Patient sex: F
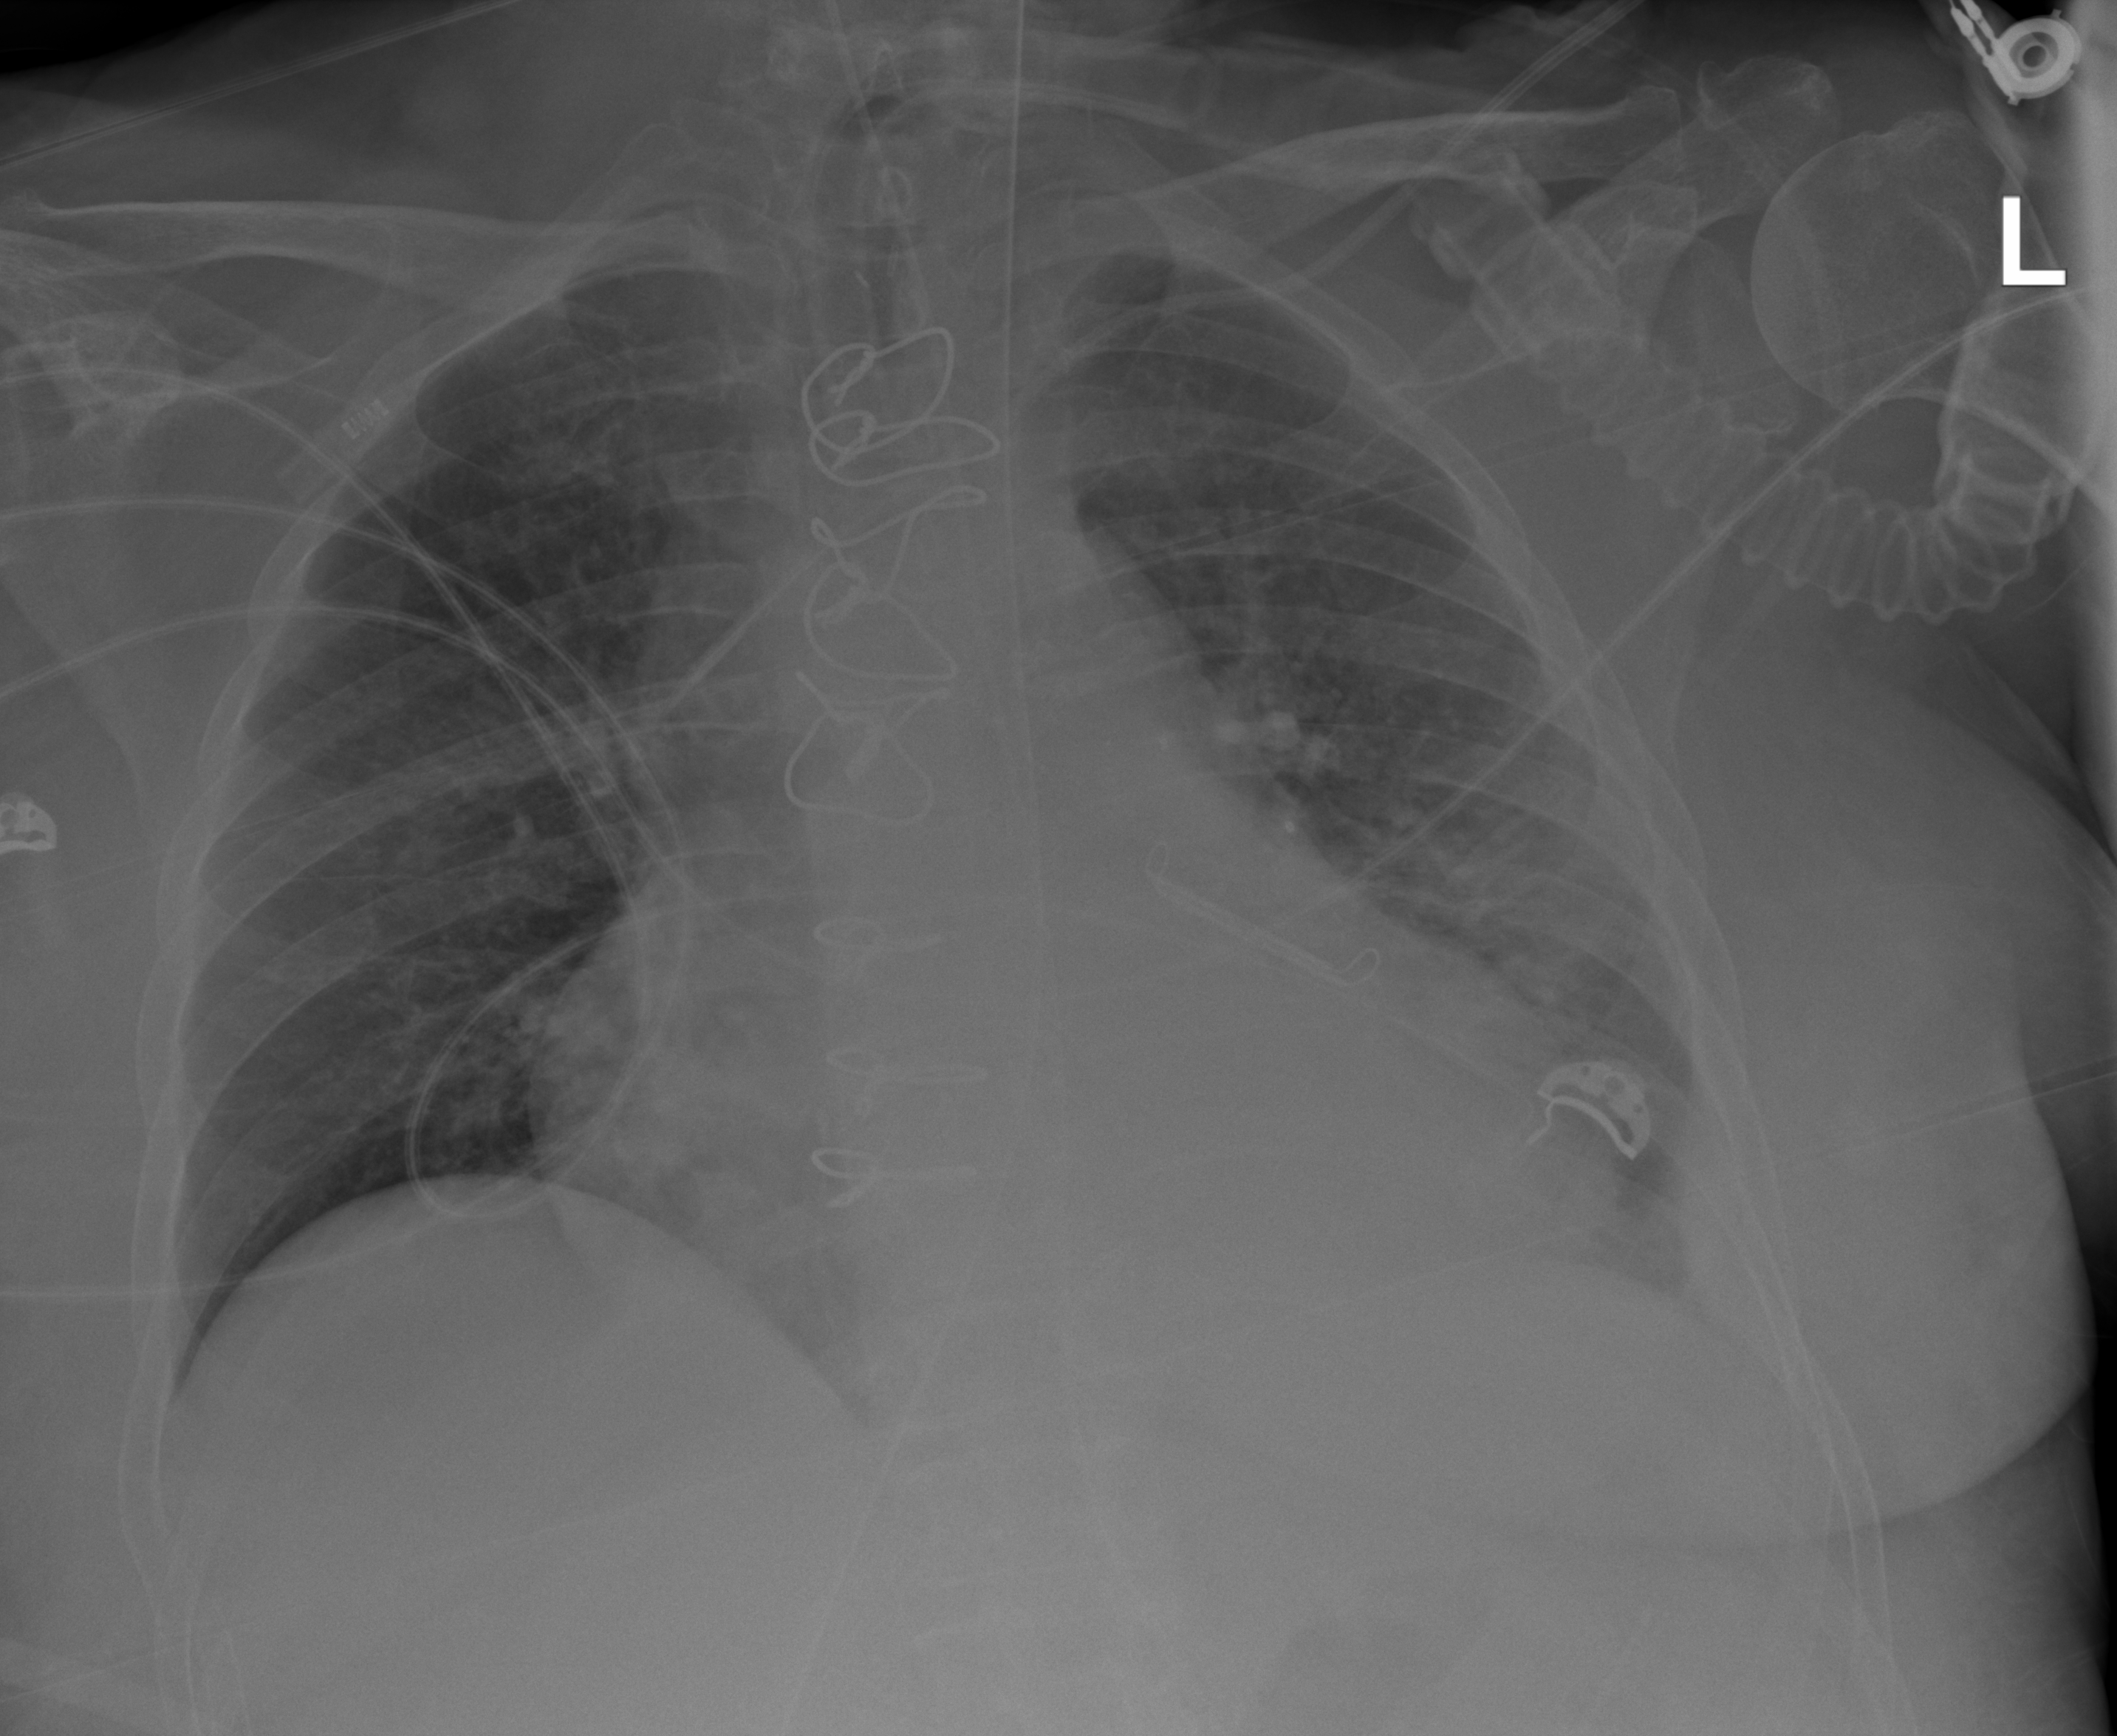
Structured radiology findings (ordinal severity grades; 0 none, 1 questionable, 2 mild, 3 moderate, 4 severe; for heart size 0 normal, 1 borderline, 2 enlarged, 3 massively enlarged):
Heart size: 2
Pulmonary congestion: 2
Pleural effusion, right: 0
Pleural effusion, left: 2
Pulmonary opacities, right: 0
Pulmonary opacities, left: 2
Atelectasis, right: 0
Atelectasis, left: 2